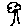
Label: tree